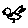
Label: bird